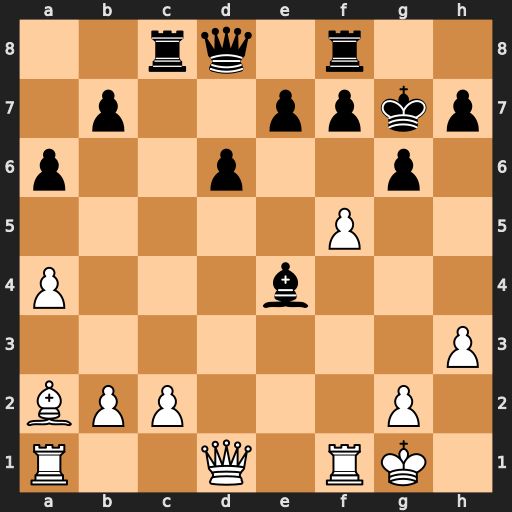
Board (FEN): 2rq1r2/1p2ppkp/p2p2p1/5P2/P3b3/7P/BPP3P1/R2Q1RK1
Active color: w
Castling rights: -
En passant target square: -
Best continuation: Qd4+ f6 Qxe4